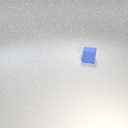
small blue rubber cube